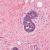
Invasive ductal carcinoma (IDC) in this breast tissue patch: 0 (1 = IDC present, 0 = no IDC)